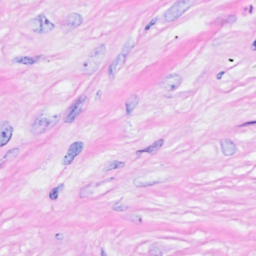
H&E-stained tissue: Breast